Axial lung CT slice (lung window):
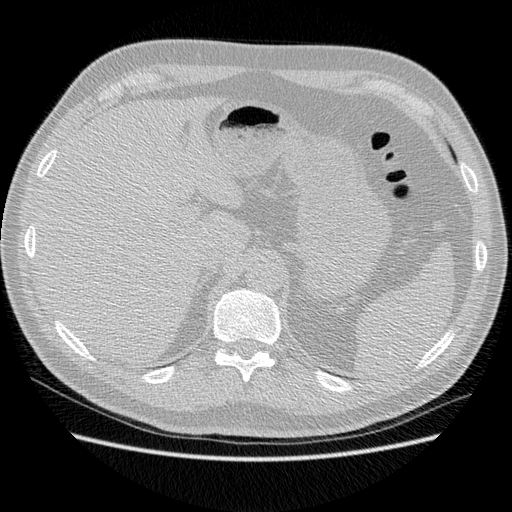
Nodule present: no